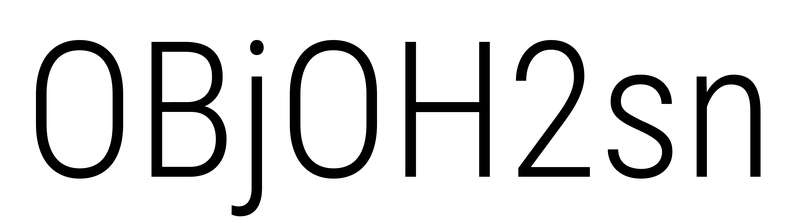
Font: Roboto_Condensed_Light